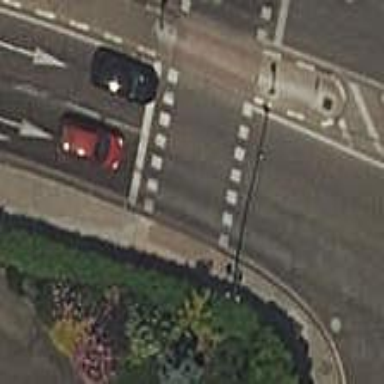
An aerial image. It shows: Crossing with traffic signals.